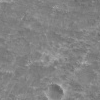
Atmospheric dust classification: not_dusty